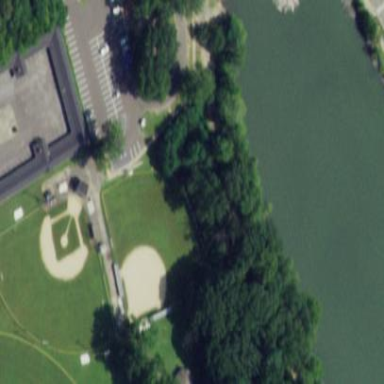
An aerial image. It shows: Baseball pitch for leisure land.